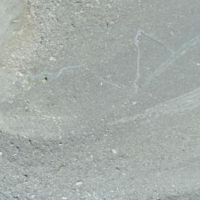
EUNIS habitat code: 48
Species observed at this site:
Geum reptans